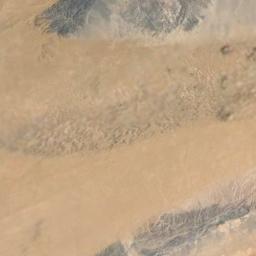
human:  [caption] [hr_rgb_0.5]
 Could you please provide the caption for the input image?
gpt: There are yellow desert with lines of green plants .

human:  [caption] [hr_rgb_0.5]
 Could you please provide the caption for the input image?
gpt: The light yellow desert with wavy stripes covers the brown bare land .

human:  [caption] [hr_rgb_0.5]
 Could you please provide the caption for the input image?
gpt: There is some weed on the edge of this desert .

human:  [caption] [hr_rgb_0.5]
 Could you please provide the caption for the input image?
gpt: The desert has yellow sand and some small hills .

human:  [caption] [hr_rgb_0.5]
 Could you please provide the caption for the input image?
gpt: A desert covered by sand and some bare land .